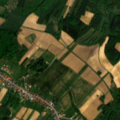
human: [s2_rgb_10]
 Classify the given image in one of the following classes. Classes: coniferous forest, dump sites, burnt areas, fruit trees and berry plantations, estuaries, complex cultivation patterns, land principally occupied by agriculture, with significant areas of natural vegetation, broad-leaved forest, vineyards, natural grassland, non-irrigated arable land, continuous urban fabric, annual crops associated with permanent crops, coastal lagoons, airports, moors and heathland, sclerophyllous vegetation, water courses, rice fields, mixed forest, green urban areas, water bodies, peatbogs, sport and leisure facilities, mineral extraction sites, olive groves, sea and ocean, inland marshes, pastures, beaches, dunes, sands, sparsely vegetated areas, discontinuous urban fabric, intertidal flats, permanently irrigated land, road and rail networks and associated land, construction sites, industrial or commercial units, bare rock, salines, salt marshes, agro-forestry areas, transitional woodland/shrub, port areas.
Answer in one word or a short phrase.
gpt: discontinuous urban fabric, non-irrigated arable land, land principally occupied by agriculture, with significant areas of natural vegetation, broad-leaved forest, mixed forest